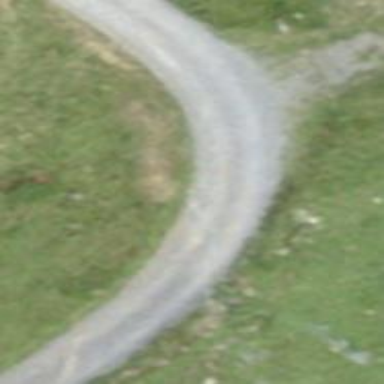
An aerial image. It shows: Unpaved track road with grade3 tracktype.